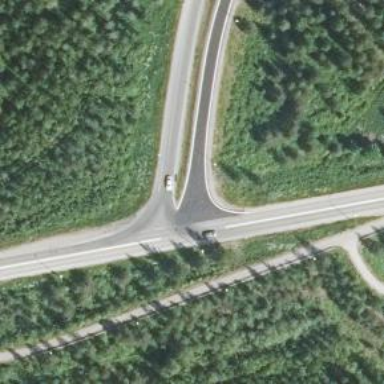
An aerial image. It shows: Secondary road with asphalt surface.